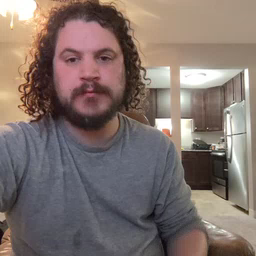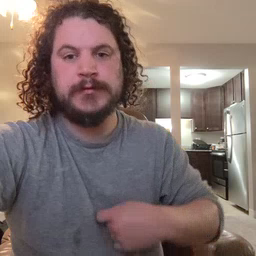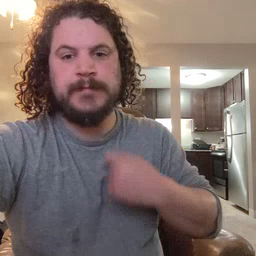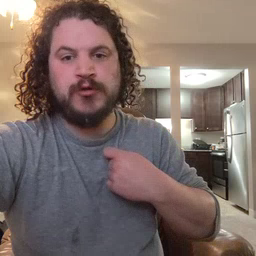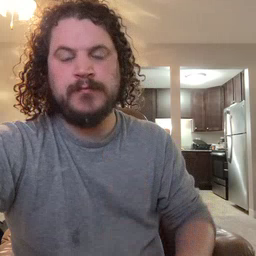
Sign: zipper